Field crop: maize
Growth stage: 1
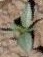
Species: datura